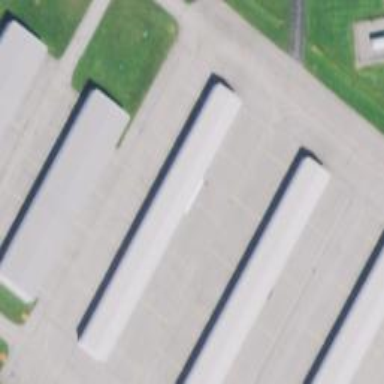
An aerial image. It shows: Building that is hangar at the airport.